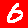
Digit: 6